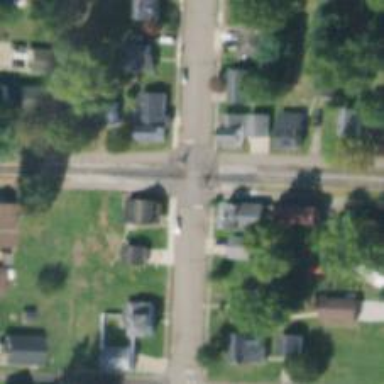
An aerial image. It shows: Alley classified as service road.